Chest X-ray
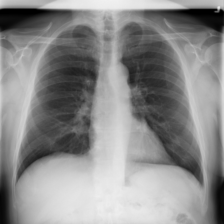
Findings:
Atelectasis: negative
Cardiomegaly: negative
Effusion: negative
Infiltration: negative
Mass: negative
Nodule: negative
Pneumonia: negative
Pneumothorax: negative
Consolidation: negative
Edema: negative
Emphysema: negative
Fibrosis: negative
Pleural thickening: negative
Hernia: negative